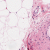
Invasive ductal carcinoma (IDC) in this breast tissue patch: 0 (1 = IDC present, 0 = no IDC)